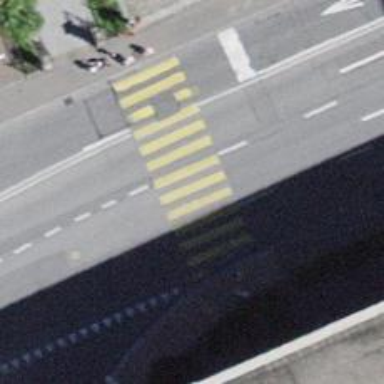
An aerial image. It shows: Crossing with traffic signals. It is zebra crossing.